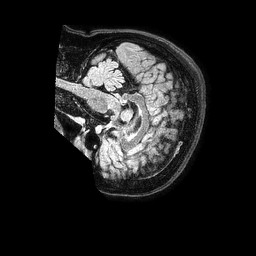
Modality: FLAIR
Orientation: sagittal
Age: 55
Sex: female
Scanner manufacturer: philips
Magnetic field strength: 1.5 T
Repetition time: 4.8 s
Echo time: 0.3 s